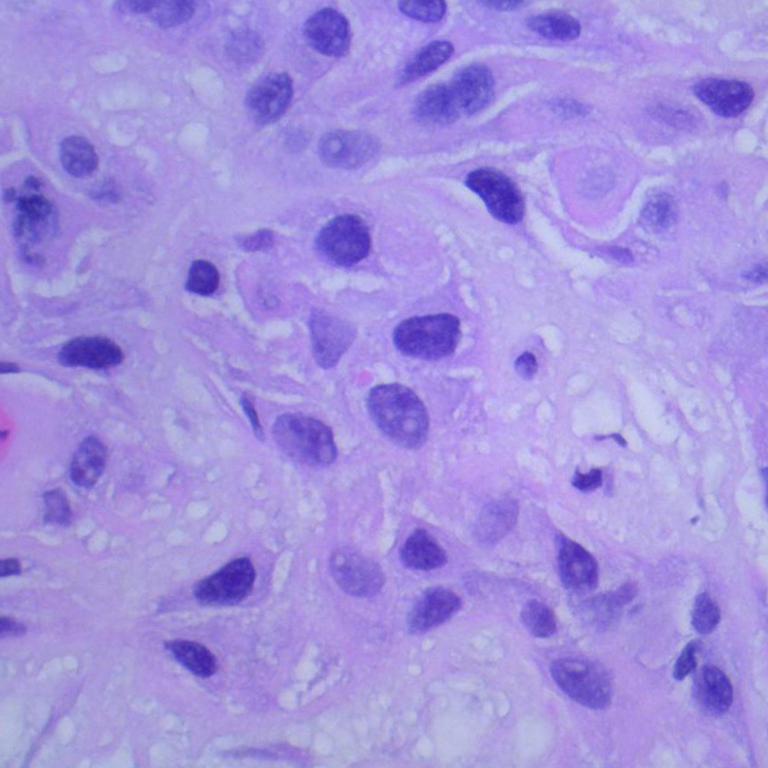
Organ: lung
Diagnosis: squamous carcinomas